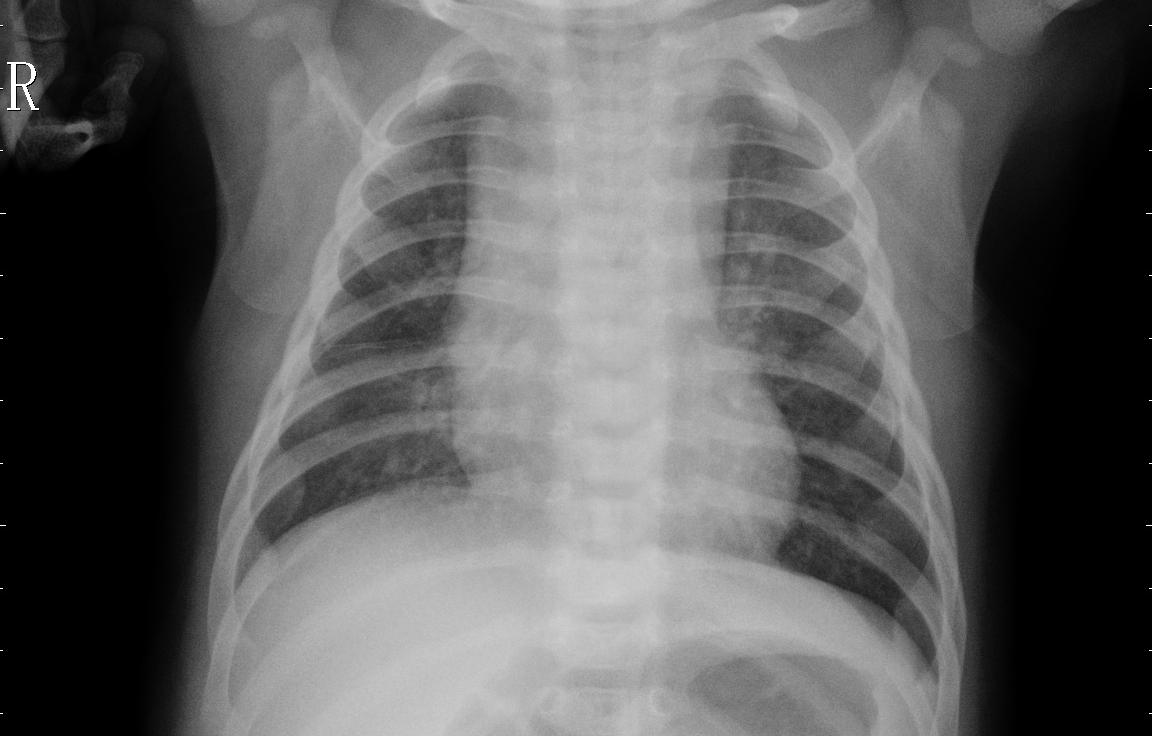
Diagnosis: PNEUMONIA